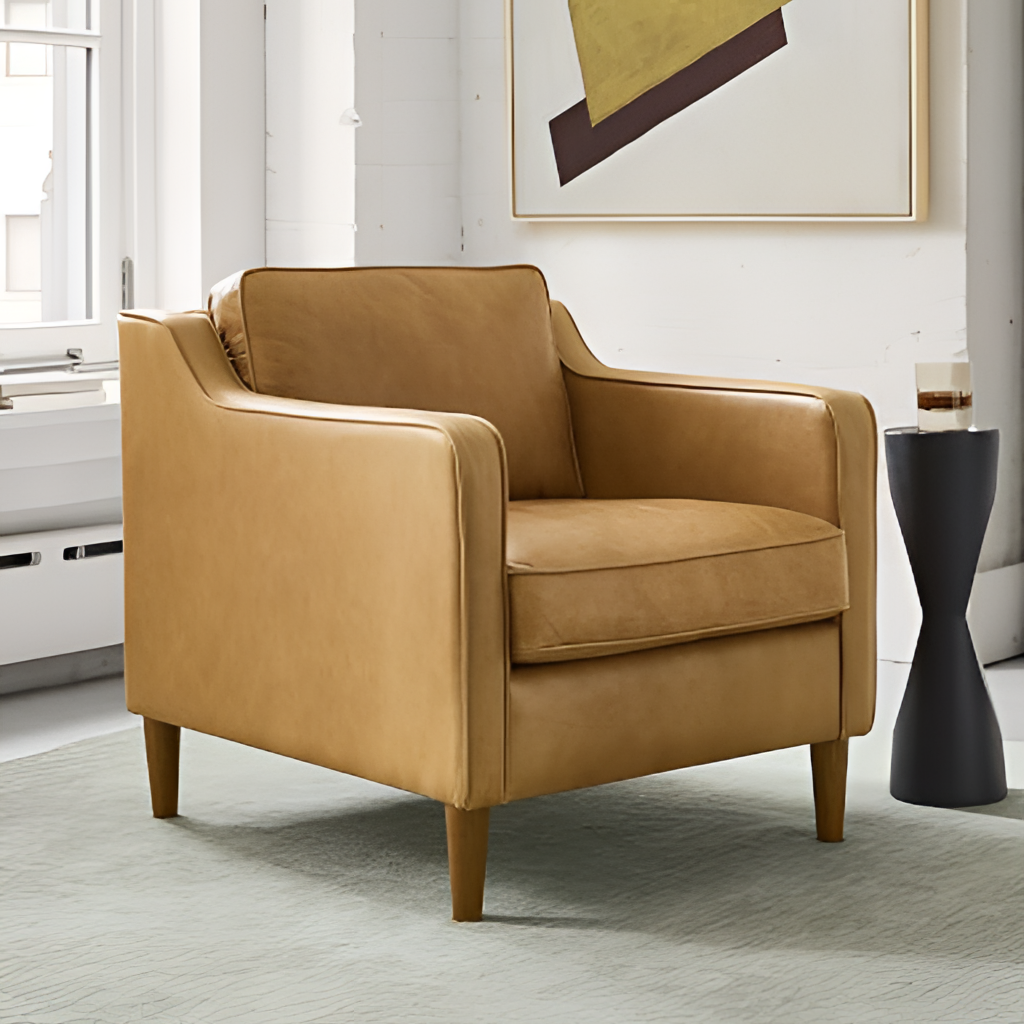
leather armchair, living room, paint wallpaper, with solid pattern, gray textile flooring, with solid pattern, modern